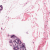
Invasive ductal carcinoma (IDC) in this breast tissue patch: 0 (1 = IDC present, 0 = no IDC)